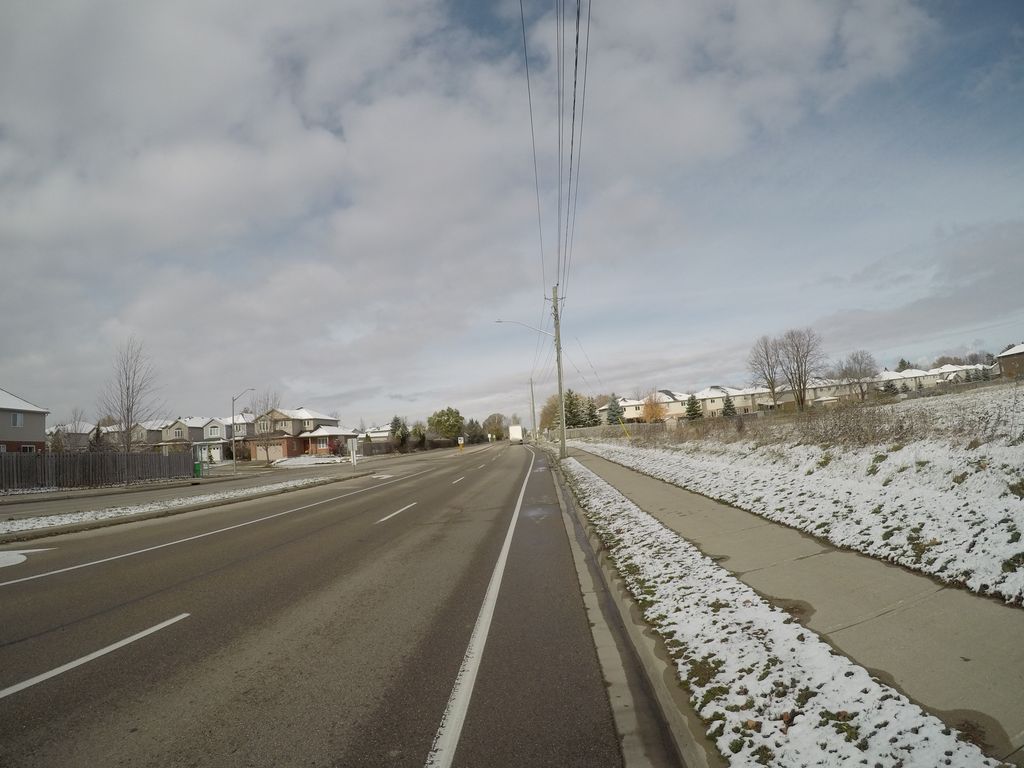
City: kitchener-waterloo